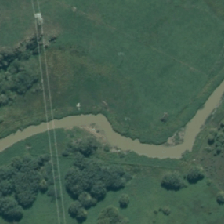
Land cover: herbaceous_freshwater_vege